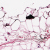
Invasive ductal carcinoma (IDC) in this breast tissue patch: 0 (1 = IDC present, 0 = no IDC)